Aerial crown-view tile of a tropical tree (Barro Colorado Island, Panama), acquired 20250512:
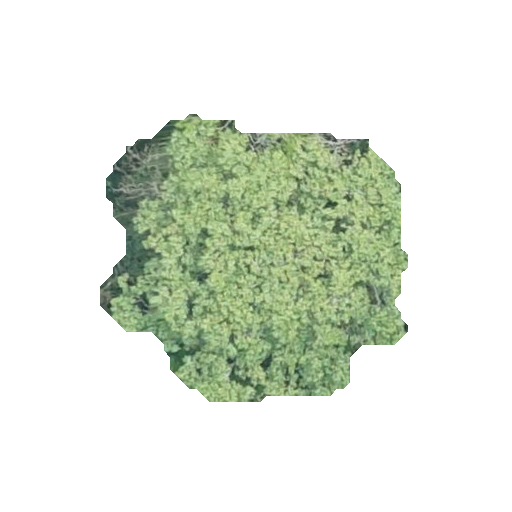
Species: Apeiba membranacea
GBIF accepted scientific name: Apeiba membranacea
Crown area: 99.131 m²